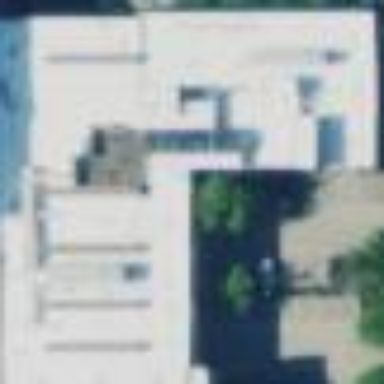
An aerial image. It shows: Office building.